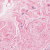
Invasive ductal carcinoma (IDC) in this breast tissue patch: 0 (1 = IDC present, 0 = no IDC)